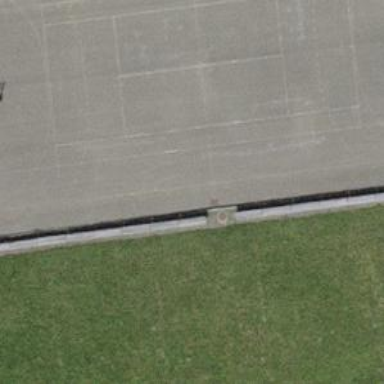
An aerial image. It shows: Brown bench.